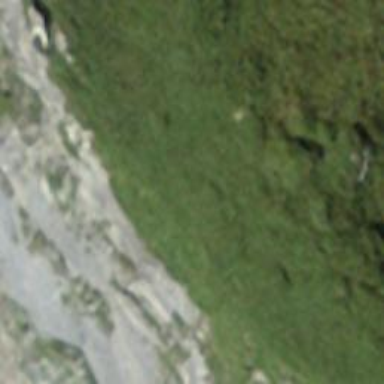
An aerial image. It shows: Cliff in nature.